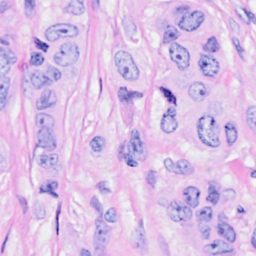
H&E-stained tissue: Breast